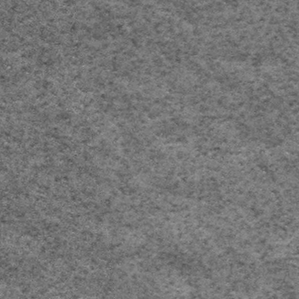
Label: frost